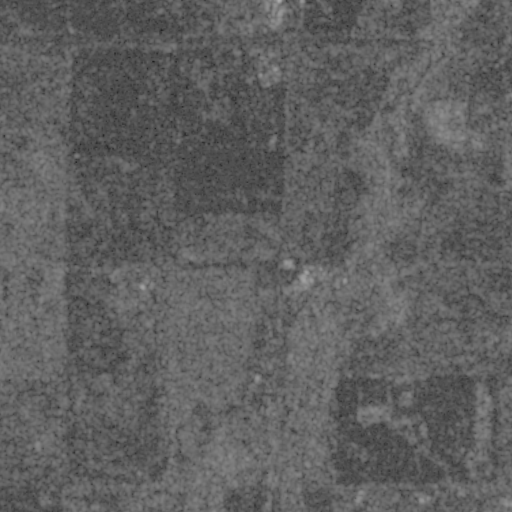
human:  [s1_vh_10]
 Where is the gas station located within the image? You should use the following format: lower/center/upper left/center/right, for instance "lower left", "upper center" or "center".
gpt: The gas station is located in the upper center of the image.
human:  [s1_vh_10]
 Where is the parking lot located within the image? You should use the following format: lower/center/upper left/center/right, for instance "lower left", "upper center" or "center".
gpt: The parking lot is located in the upper center of the image.
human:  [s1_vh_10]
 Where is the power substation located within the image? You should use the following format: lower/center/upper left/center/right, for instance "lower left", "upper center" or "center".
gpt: The power substation is located in the center of the image.
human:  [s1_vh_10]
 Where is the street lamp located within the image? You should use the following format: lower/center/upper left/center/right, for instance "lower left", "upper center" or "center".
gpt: The street lamp is located in the upper right of the image.
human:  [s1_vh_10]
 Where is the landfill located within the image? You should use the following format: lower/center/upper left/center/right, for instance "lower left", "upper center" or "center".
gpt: There is no landfill in the image.

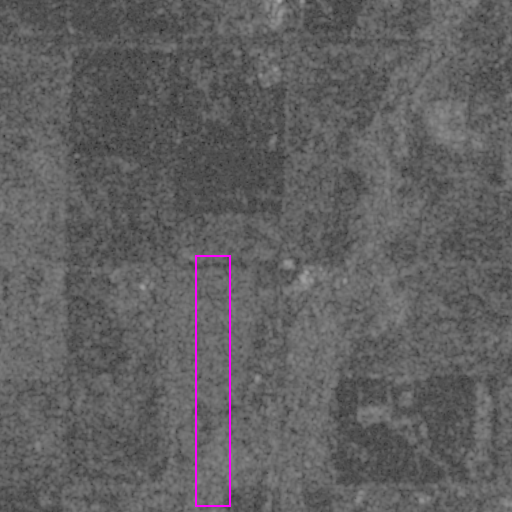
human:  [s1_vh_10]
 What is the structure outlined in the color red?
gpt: There is no red outline.
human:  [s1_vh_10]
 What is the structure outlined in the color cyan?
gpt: There is no structure outlined in cyan.